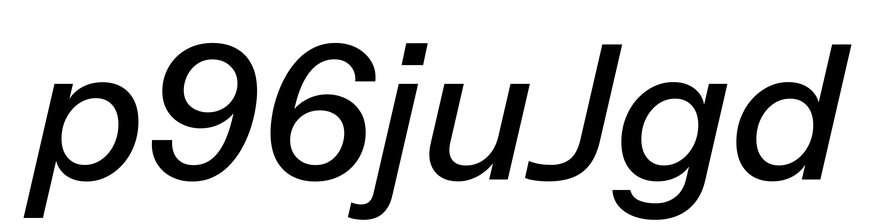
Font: InstrumentSans-Italic_Medium_Italic